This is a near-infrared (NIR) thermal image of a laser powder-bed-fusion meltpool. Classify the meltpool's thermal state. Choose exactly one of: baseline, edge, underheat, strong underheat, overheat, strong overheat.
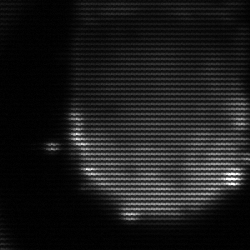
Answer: edge